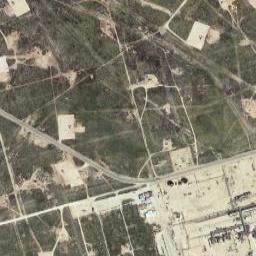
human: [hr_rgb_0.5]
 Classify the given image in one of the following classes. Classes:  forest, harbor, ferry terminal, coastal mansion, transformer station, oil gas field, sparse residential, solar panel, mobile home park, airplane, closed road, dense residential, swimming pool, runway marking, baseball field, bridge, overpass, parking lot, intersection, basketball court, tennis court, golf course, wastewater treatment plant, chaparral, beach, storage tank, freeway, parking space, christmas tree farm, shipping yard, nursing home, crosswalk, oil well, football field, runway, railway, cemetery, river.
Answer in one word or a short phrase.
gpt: oil gas field